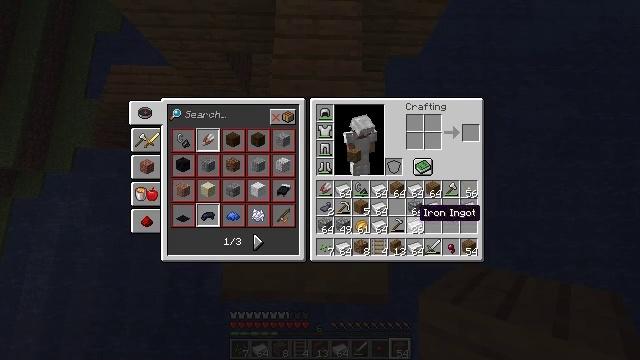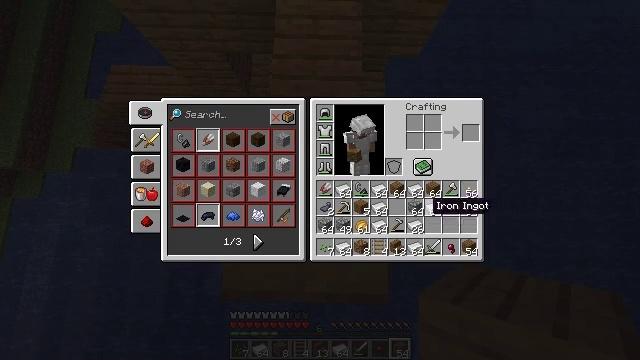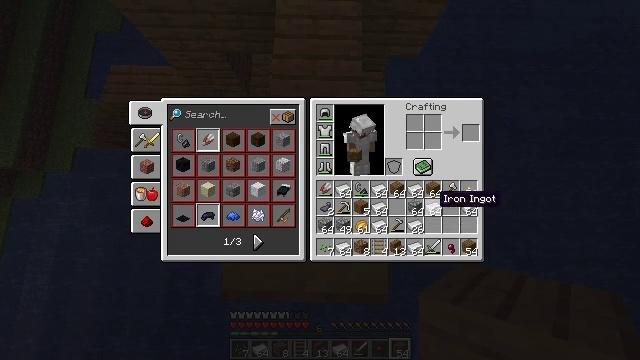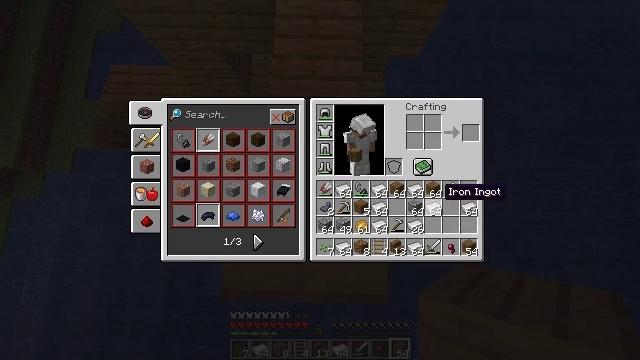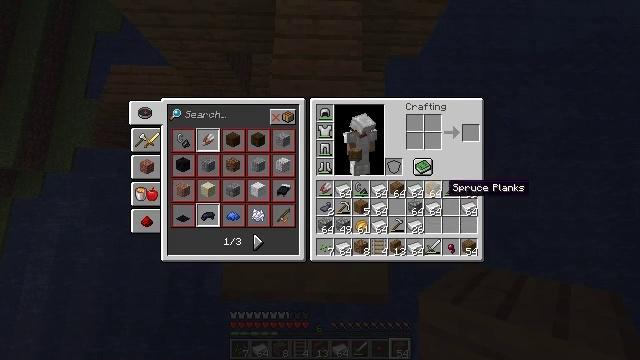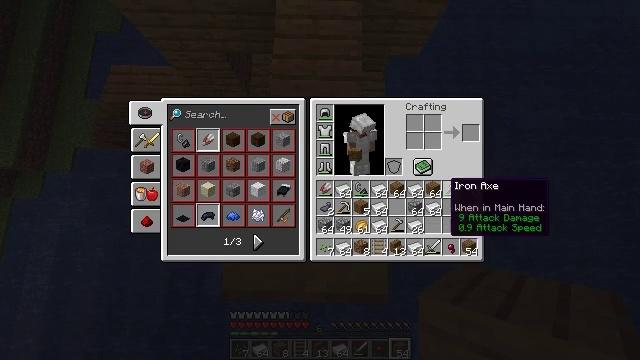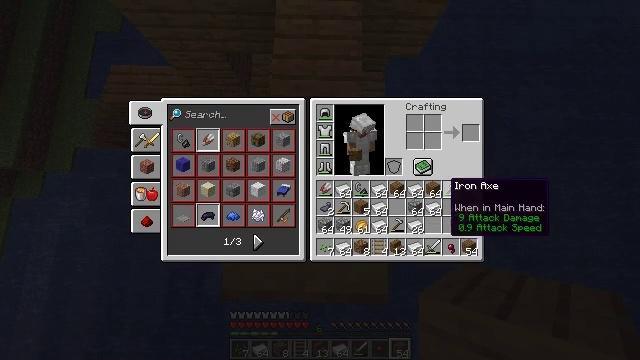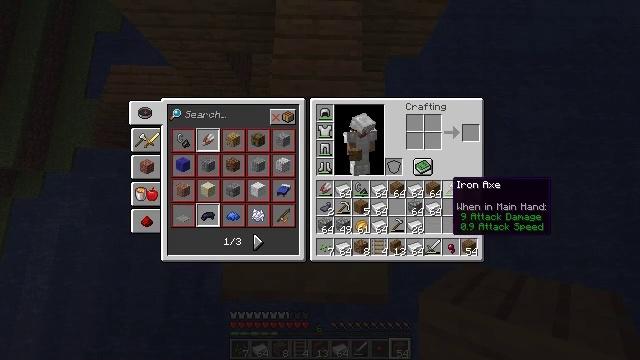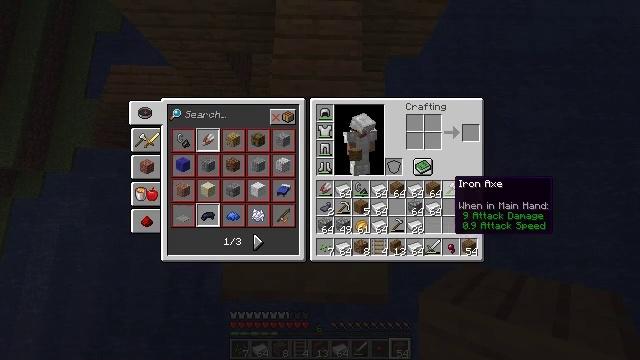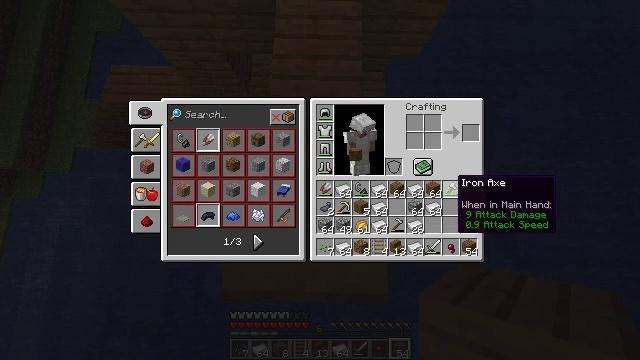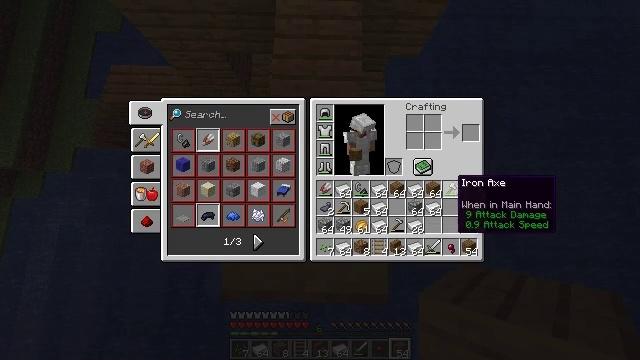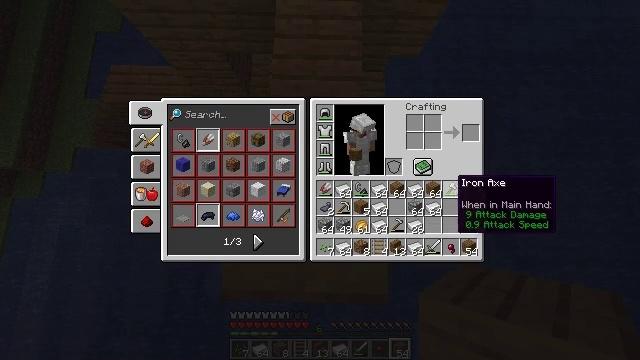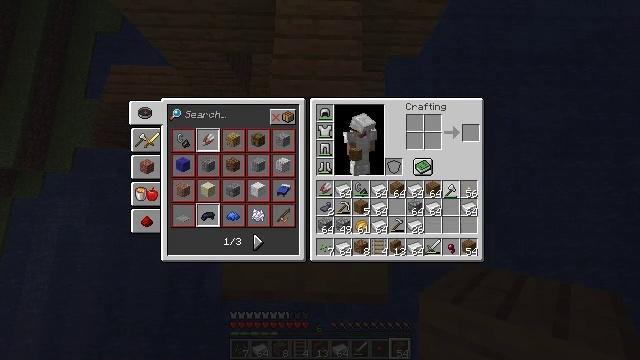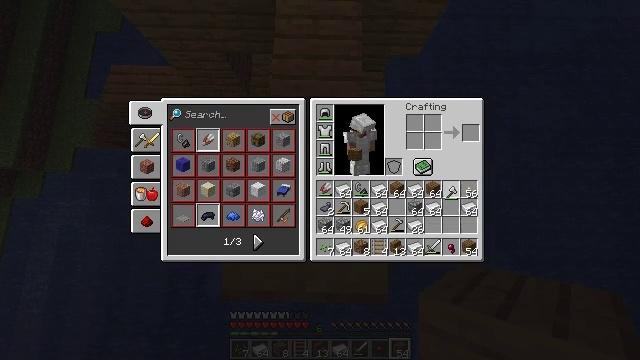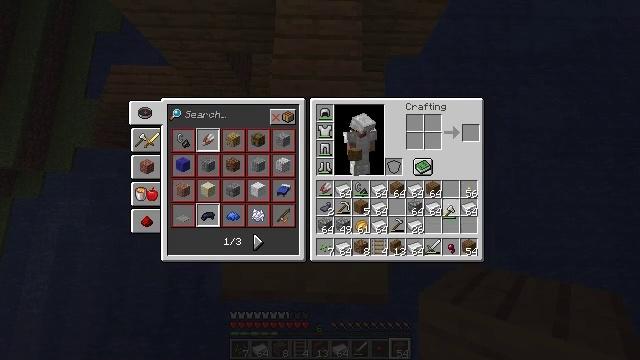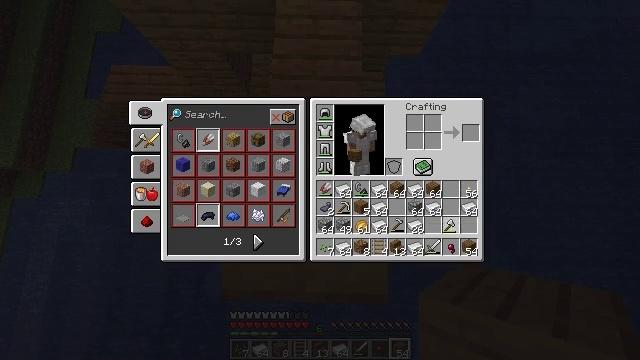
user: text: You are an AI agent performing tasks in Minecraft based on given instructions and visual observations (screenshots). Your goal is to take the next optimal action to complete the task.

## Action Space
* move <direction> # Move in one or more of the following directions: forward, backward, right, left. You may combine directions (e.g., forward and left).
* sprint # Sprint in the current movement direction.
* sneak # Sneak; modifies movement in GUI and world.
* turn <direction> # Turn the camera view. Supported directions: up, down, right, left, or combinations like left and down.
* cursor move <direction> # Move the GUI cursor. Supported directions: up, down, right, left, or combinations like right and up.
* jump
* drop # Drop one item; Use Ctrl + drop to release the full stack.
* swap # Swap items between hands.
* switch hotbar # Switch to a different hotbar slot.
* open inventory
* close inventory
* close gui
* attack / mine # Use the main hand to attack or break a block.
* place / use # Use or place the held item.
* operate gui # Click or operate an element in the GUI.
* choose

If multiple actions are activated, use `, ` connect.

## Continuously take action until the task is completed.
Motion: motion action
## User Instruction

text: Attack the spruce planks to recycle them.
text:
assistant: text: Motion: cursor move right and up
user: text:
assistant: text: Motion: cursor move right and up
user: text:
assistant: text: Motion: cursor move up
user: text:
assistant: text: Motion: no_op
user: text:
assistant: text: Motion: no_op
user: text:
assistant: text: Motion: no_op
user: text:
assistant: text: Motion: no_op
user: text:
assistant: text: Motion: no_op
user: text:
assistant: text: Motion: no_op
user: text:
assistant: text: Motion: no_op
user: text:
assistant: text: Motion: no_op
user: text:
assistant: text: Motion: operate gui
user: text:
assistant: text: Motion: operate gui
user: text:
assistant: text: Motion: cursor move down, operate gui
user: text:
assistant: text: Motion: cursor move down
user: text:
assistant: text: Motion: cursor move down
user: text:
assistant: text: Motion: no_op
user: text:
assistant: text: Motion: no_op
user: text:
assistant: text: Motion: no_op
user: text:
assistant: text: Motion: no_op
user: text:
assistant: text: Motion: no_op
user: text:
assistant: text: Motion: no_op
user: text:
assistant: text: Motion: operate gui
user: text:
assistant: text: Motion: operate gui
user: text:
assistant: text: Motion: no_op
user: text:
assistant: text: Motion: no_op
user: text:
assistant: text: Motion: no_op
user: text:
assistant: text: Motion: no_op
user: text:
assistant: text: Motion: no_op
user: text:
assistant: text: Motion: cursor move up